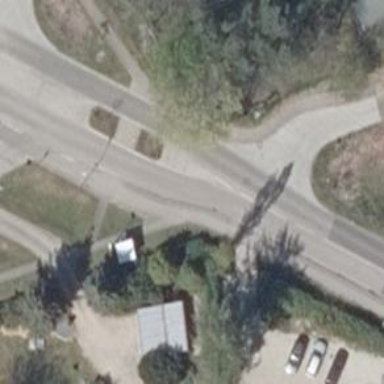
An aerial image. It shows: Tertiary road with asphalt surface featuring chicane for traffic calming.